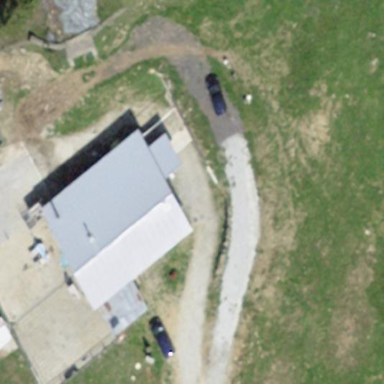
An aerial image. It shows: Farm building.